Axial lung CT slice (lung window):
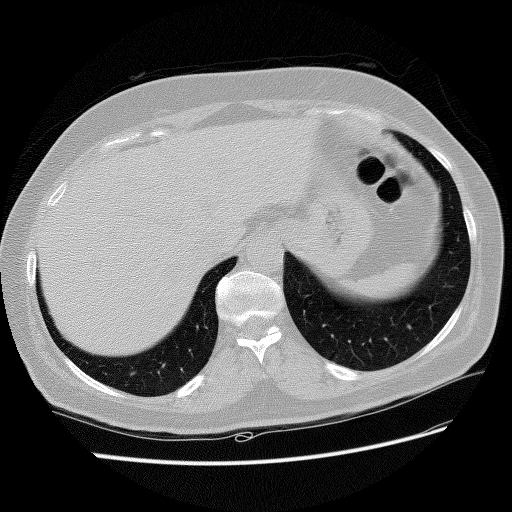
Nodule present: no